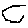
Label: hexagon